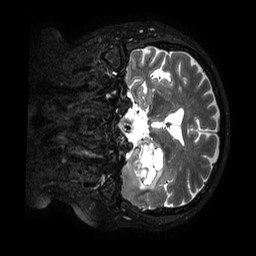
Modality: T2w
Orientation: coronal
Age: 67
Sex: female
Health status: ill
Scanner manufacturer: philips
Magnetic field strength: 3 T
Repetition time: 3.5 s
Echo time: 0.3 s